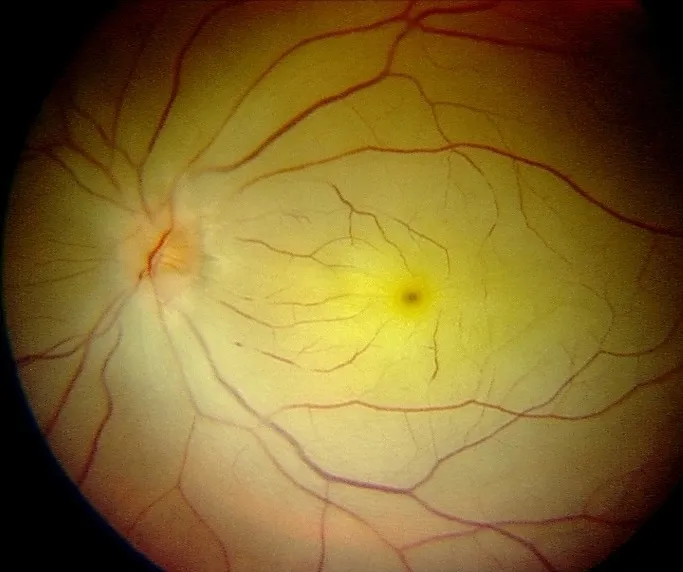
Color photography shows a pale retina with pronounced disturbance of the retinal circulation in the posterior pole.
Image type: ophthalmic_imaging (fundus_photograph)